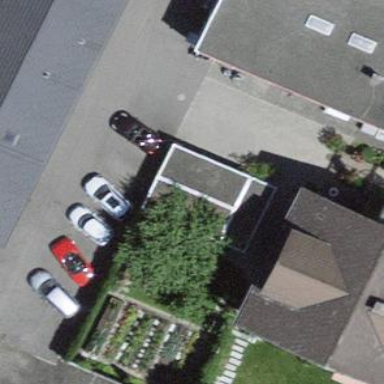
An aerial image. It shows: Garage.